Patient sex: F
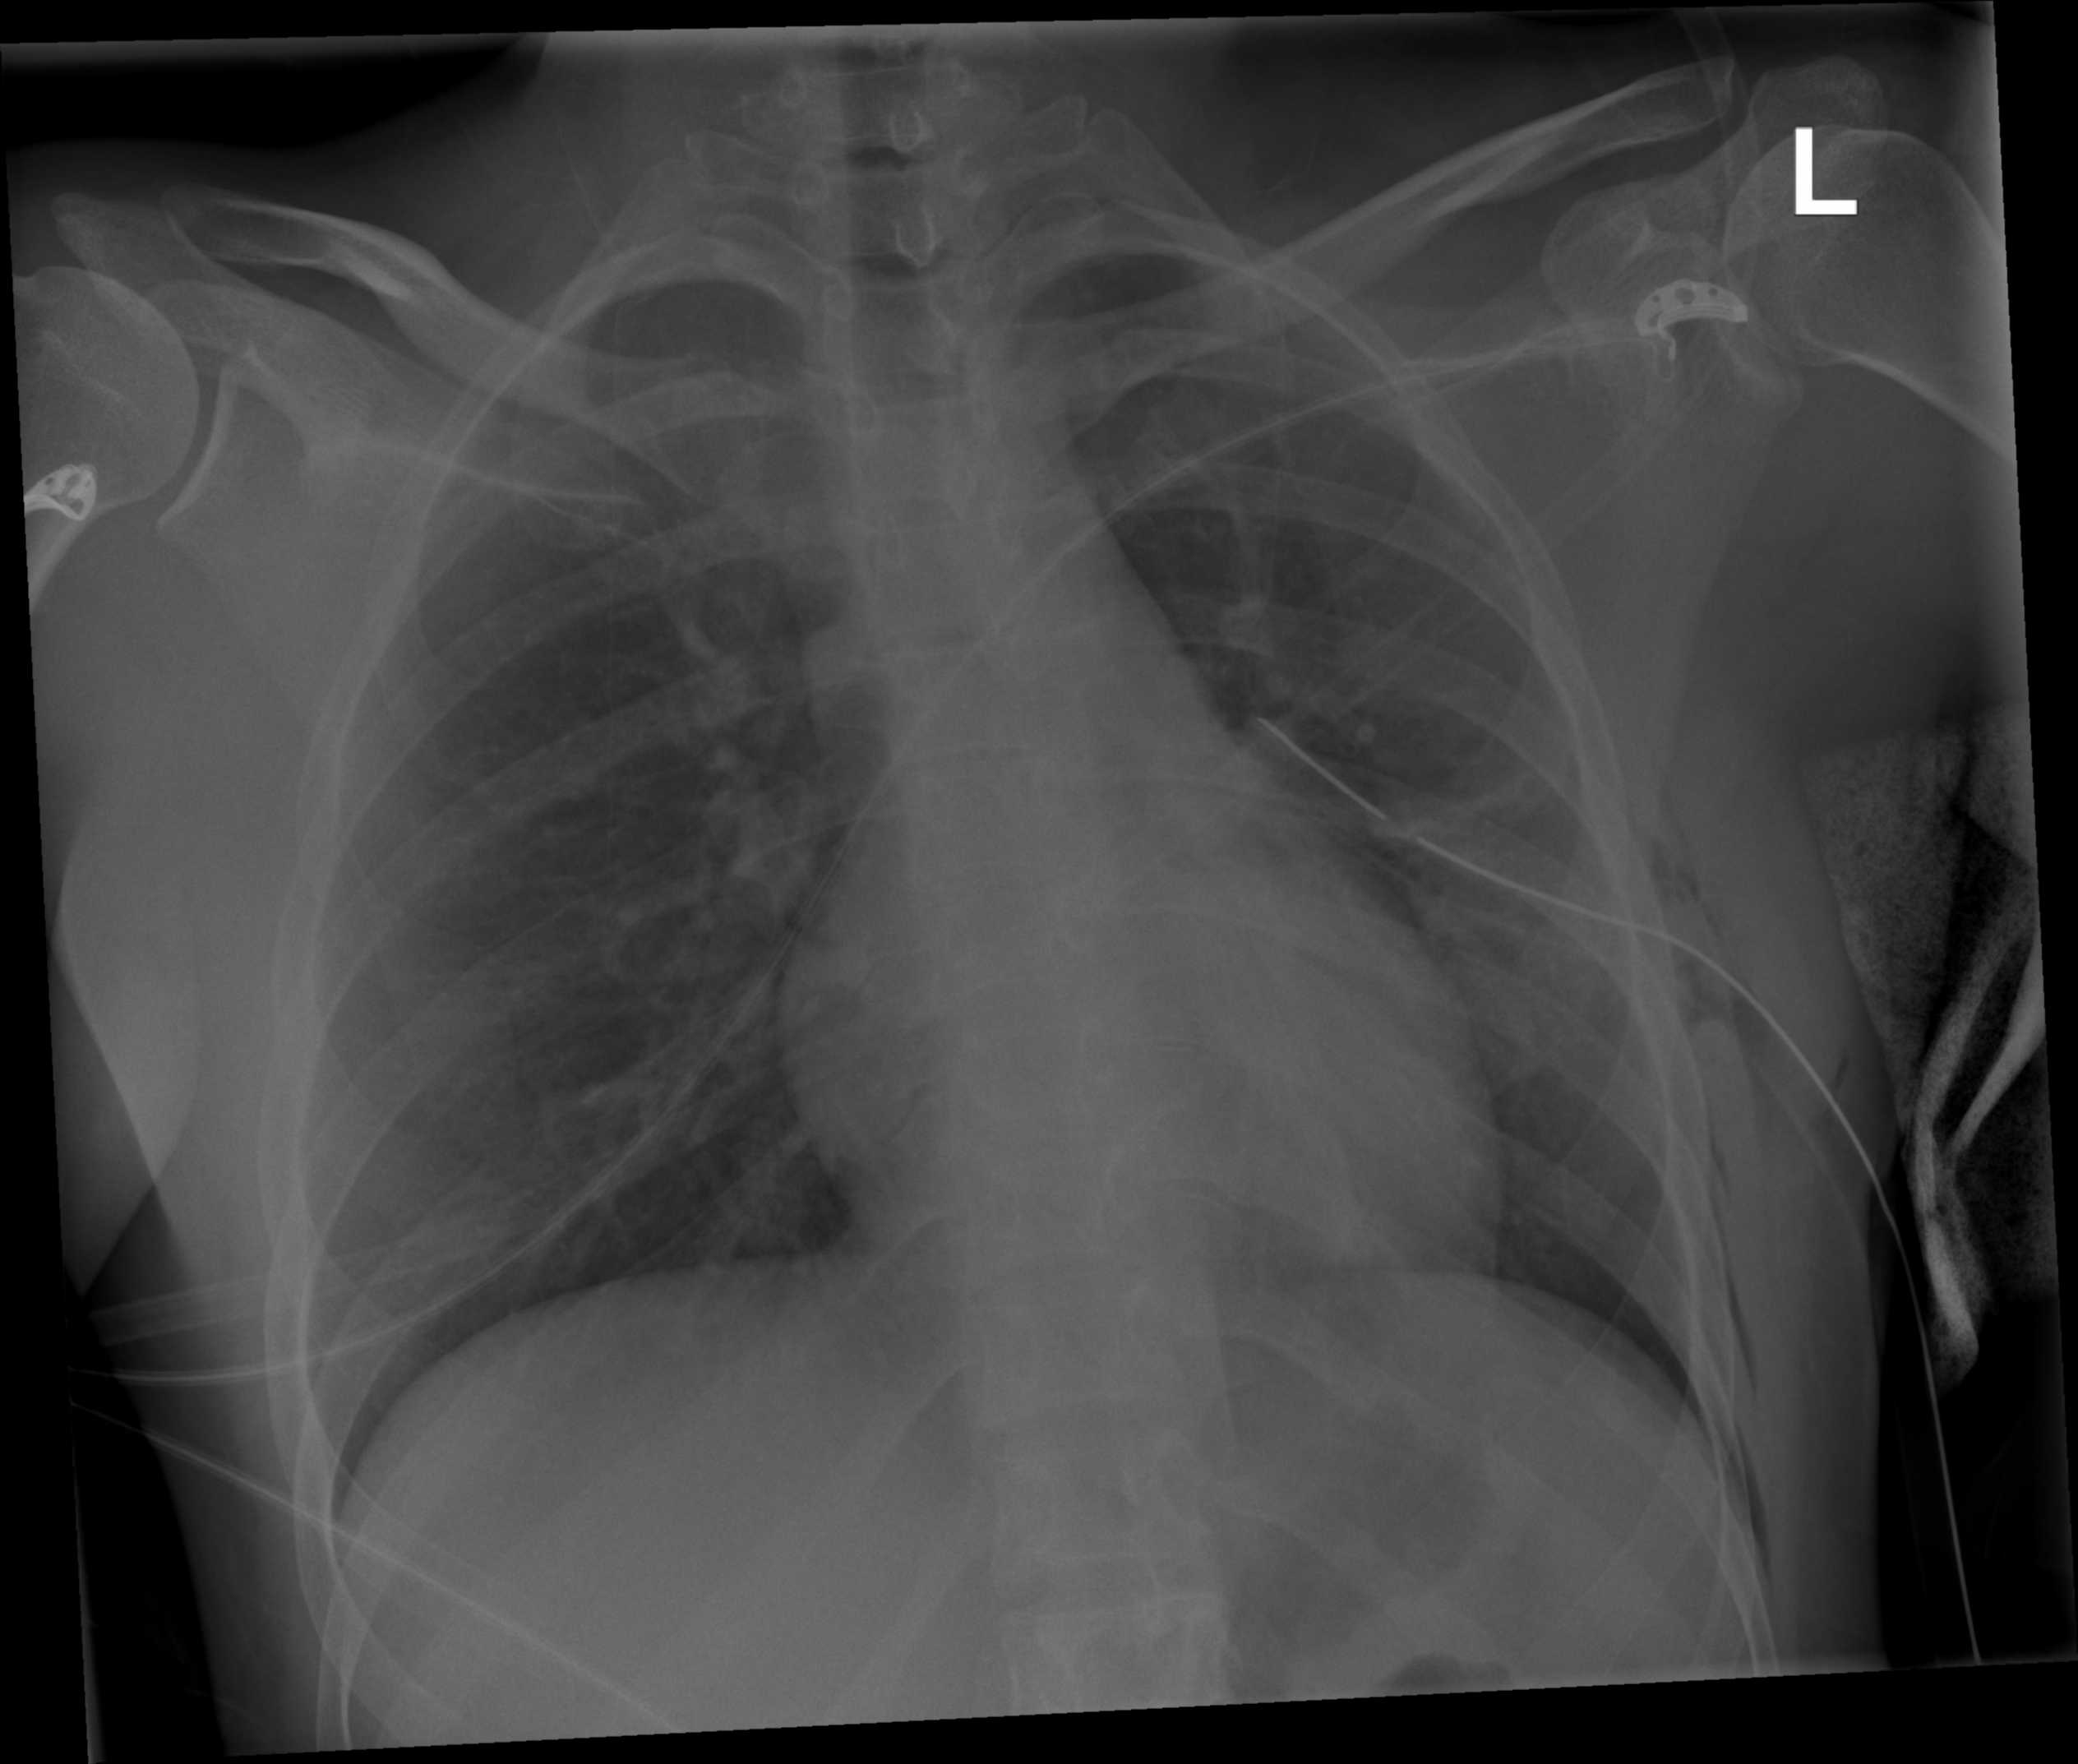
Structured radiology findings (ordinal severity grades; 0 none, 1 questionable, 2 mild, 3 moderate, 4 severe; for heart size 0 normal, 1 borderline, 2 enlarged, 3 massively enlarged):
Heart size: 0
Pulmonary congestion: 0
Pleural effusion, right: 0
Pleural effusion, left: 0
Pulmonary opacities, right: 0
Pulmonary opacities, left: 0
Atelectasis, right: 2
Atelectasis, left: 2